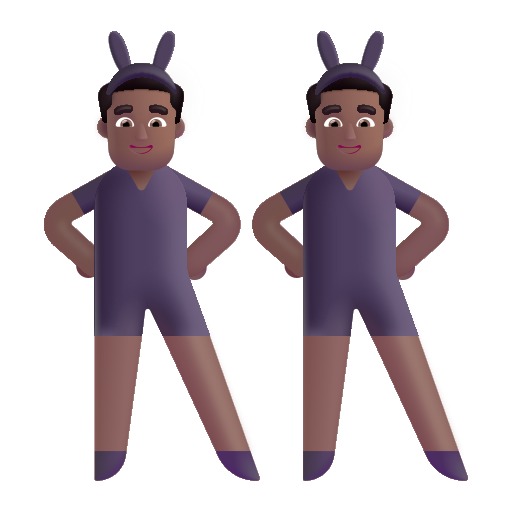
man with bunny ears color  dark